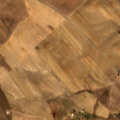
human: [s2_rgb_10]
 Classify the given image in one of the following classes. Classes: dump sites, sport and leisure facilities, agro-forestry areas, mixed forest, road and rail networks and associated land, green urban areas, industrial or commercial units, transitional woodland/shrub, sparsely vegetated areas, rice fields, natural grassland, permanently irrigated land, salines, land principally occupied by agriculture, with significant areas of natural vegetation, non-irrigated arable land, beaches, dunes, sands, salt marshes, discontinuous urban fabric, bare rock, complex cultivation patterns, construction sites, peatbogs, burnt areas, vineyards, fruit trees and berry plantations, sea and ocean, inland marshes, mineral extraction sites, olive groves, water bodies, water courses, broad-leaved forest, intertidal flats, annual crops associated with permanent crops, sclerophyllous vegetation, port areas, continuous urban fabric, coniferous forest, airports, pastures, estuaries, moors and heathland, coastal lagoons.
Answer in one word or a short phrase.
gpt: non-irrigated arable land